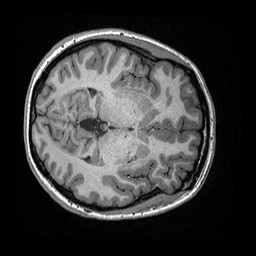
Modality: T1w
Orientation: axial
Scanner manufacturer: ge
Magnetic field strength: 3 T
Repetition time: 2.349 s
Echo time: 0.002968 s